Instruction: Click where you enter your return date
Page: home
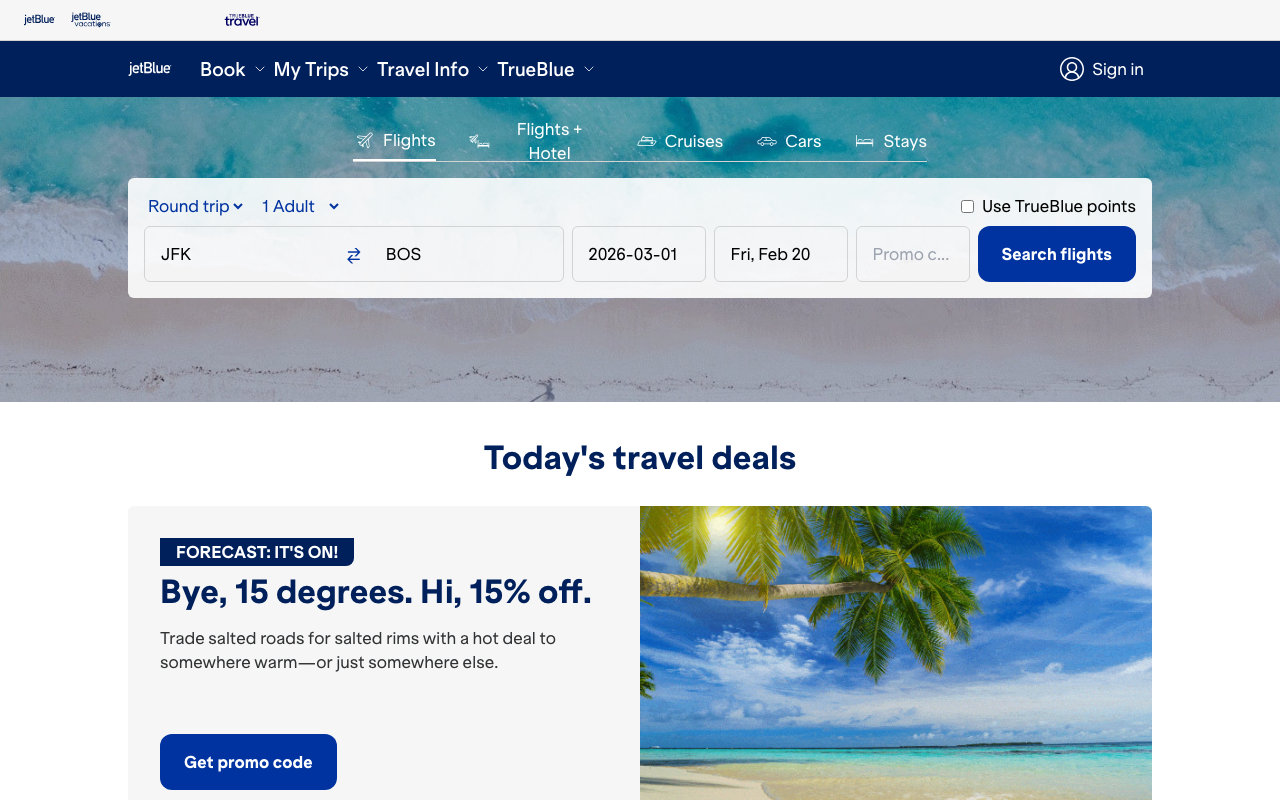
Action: click